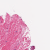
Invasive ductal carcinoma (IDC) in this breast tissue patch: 0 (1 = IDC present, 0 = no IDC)